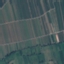
Land use / land cover: PermanentCrop